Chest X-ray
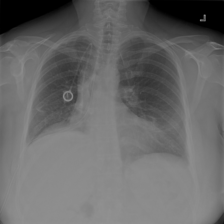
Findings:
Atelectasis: negative
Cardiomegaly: negative
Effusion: negative
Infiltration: negative
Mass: negative
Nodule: negative
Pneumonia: negative
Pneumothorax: positive
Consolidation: negative
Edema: negative
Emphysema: negative
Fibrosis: negative
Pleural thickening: negative
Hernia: negative